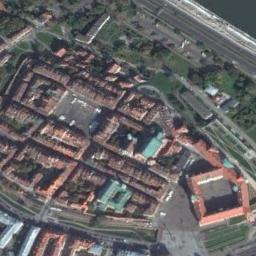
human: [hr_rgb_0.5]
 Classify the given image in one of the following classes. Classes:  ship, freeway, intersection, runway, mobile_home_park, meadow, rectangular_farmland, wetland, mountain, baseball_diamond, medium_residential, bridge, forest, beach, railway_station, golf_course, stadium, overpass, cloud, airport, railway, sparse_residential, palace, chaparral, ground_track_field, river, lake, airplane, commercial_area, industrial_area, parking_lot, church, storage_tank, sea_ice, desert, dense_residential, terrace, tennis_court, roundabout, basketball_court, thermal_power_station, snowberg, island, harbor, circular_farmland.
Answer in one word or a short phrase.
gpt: palace